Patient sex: M
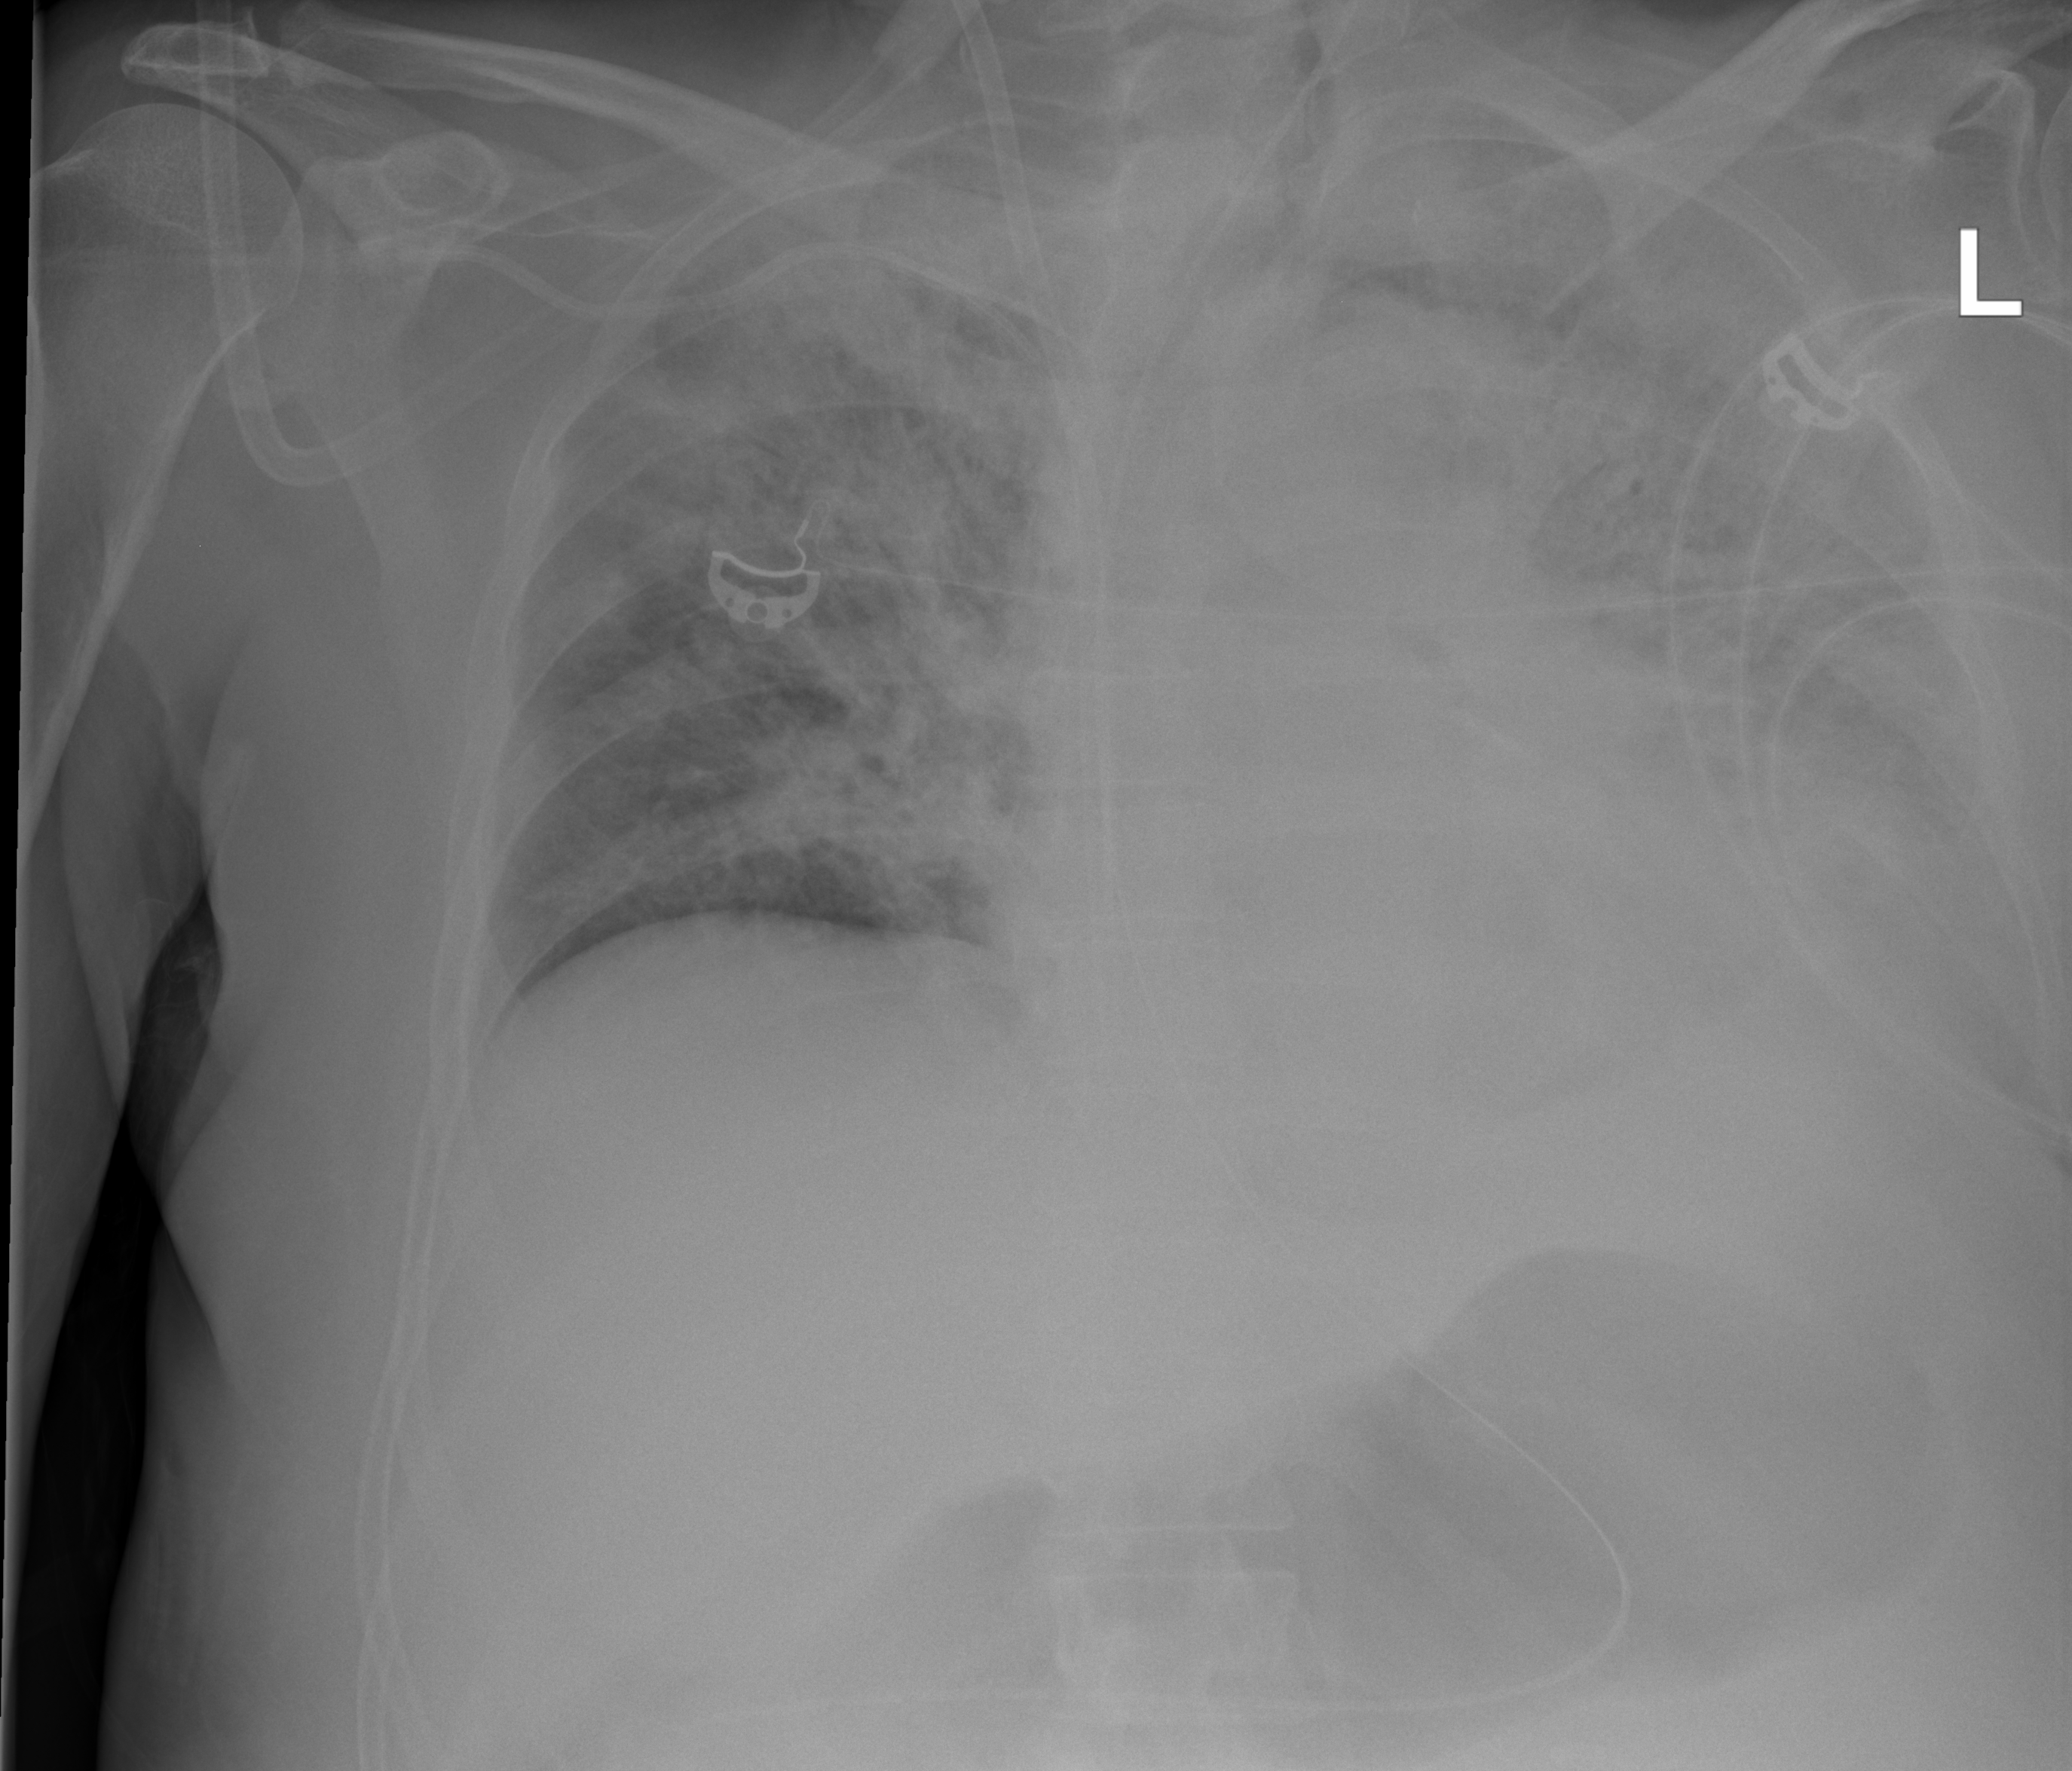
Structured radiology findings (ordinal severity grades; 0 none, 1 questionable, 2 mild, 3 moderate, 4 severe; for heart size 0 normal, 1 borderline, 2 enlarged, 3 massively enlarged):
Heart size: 2
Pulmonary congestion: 2
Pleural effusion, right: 0
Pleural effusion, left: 2
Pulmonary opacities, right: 3
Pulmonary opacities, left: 3
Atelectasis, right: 2
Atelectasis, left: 2